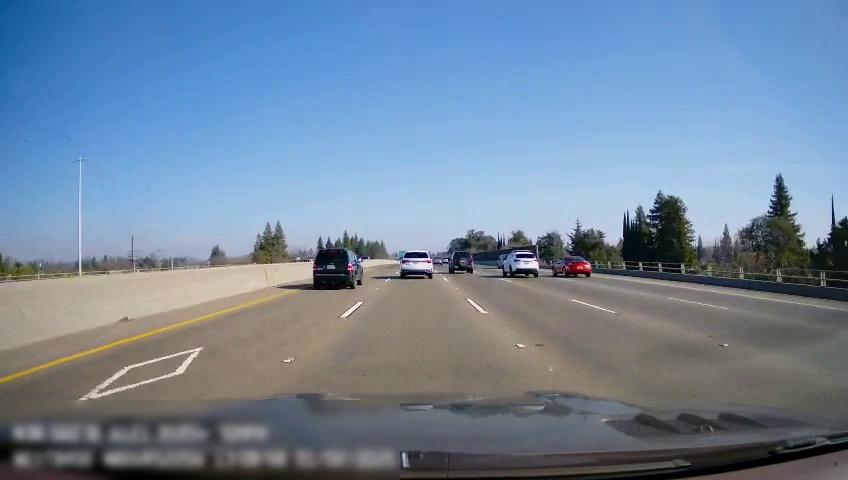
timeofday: Day
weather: Sunny
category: Drivable Space
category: Vehicles | SUV
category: Vehicles | Car
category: Vehicles | SUV
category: Vehicles | SUV
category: Vehicles | SUV
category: Vehicles | Car
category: Vehicles | Car
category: Vehicles | SUV
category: Lanes | Alternate Lane
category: Lanes | Current Lane
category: Lanes | Current Lane
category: Lanes | Alternate Lane
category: Lanes | Alternate Lane
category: Lanes | Alternate Lane